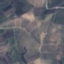
Land use / land cover class: PermanentCrop